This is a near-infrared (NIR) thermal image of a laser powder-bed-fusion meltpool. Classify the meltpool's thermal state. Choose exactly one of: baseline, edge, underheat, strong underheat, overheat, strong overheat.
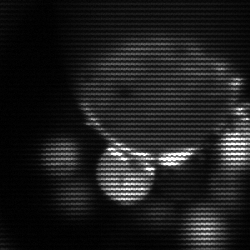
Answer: edge